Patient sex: F
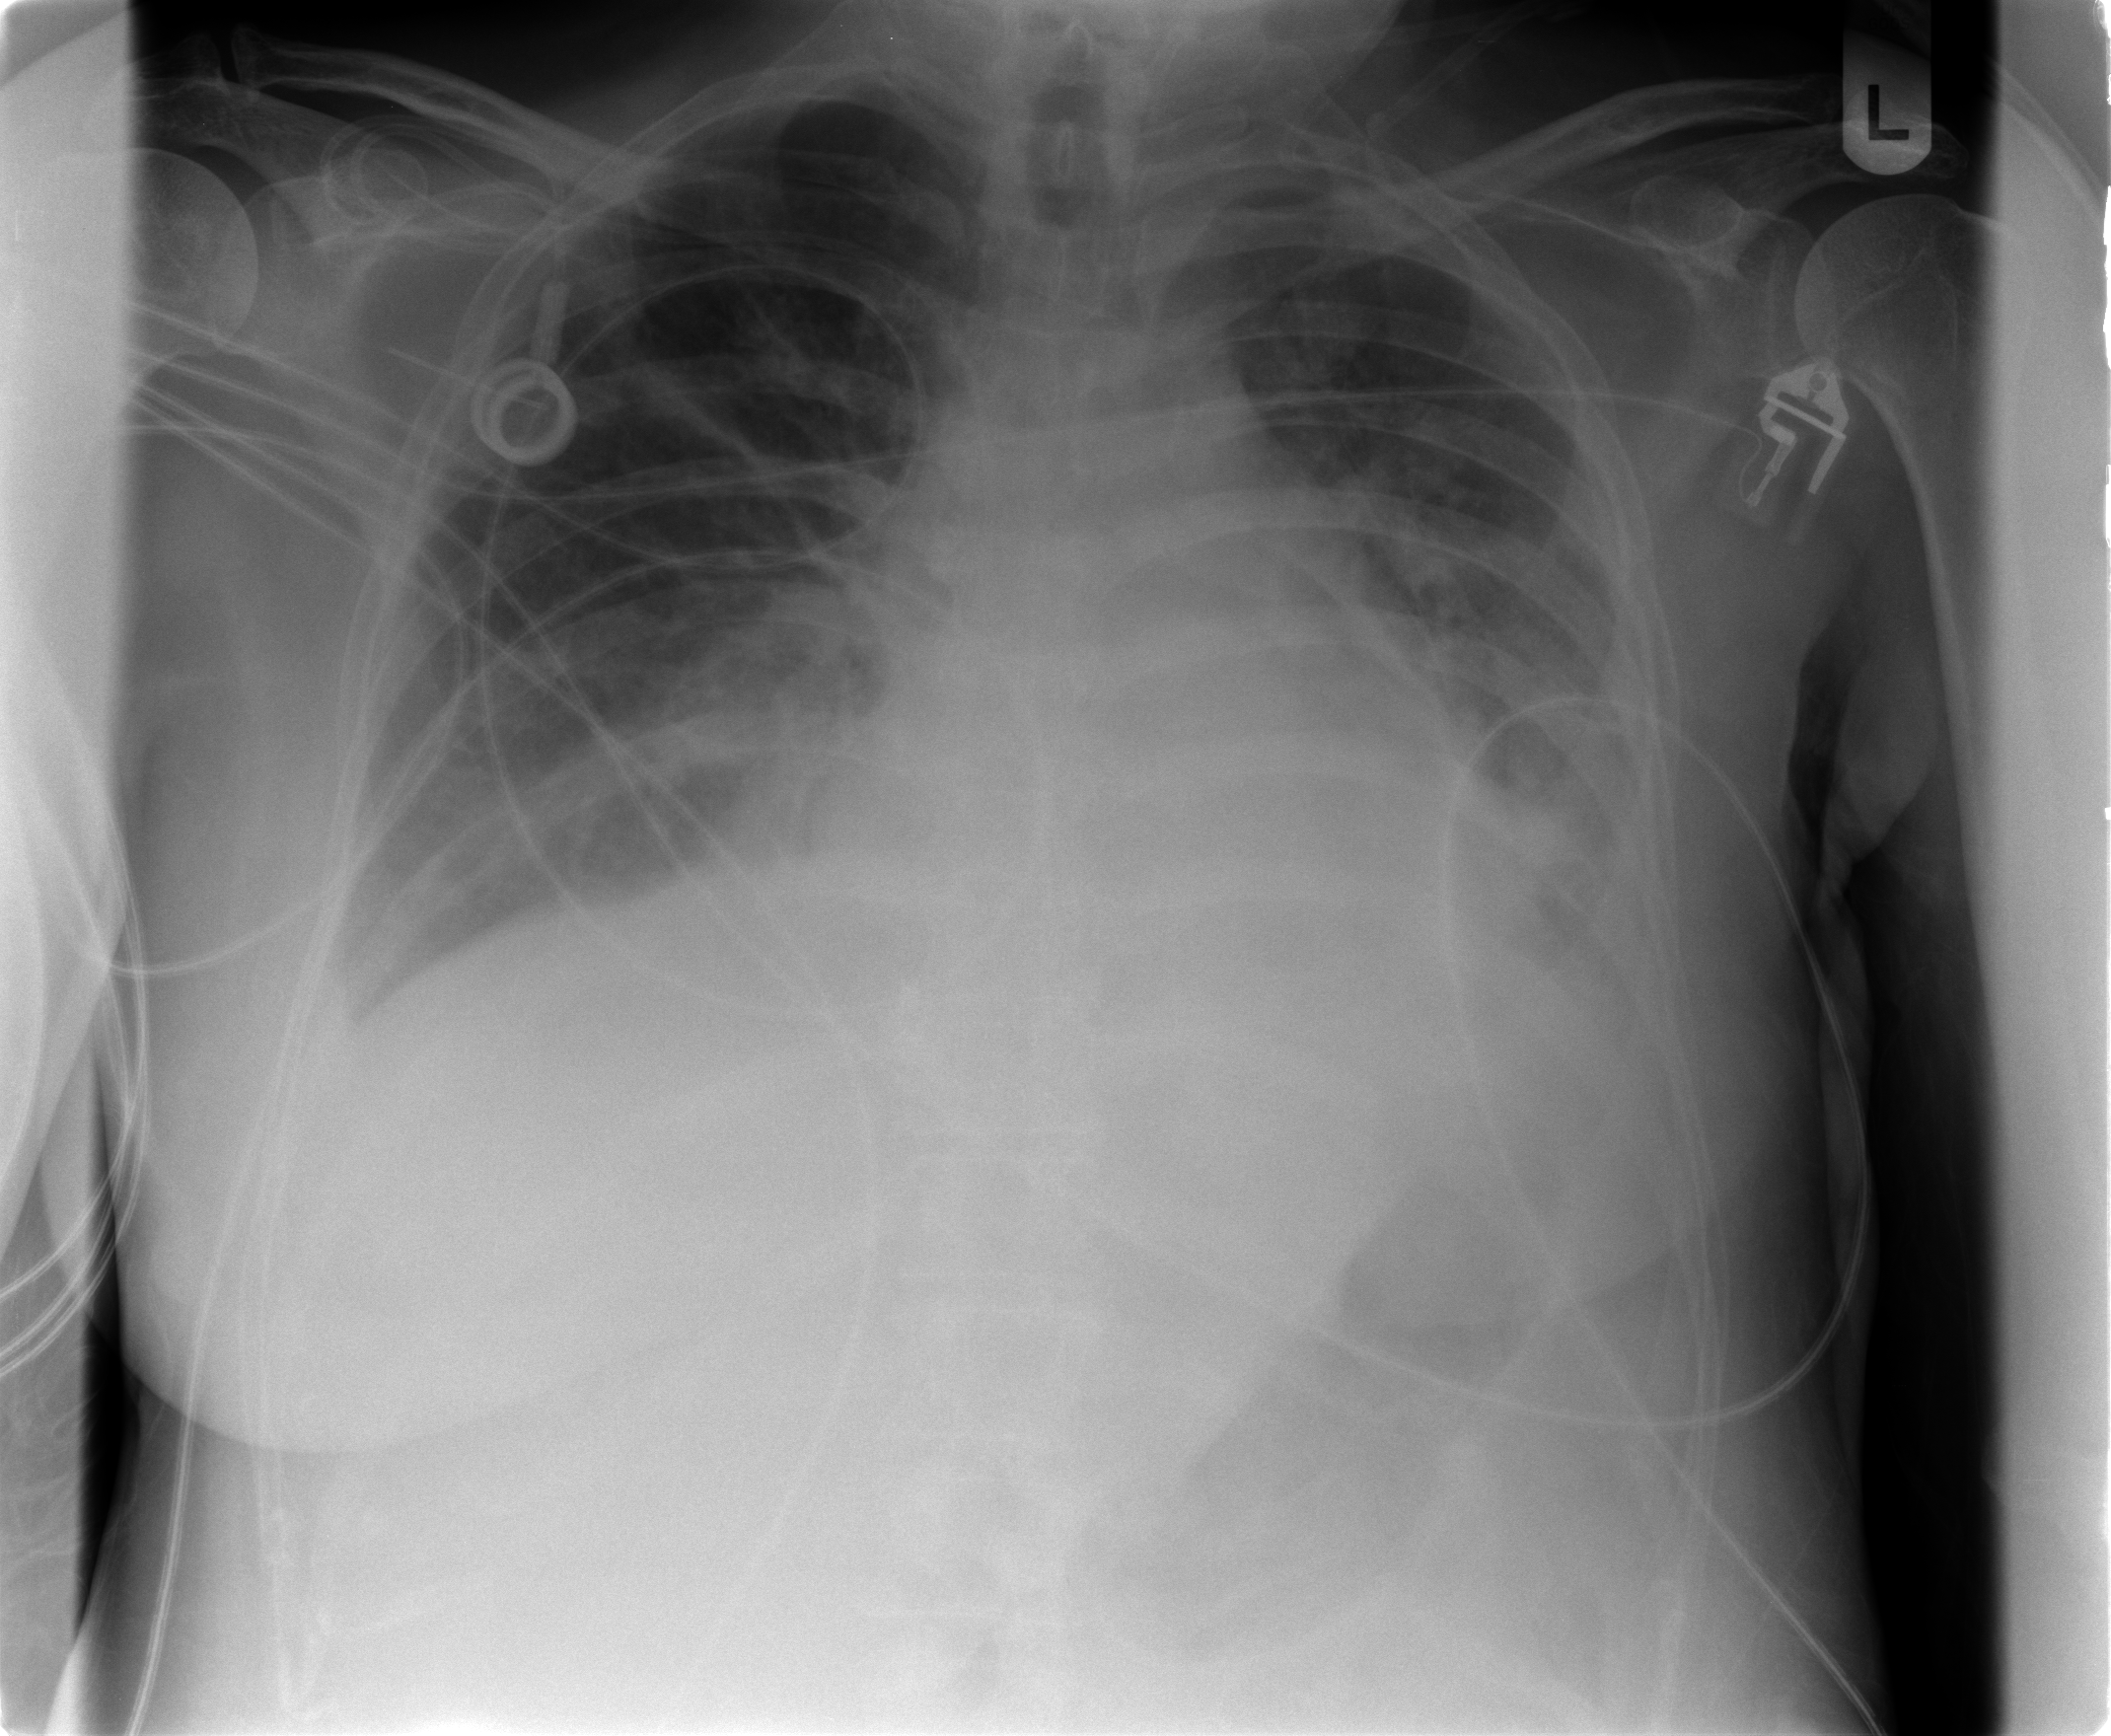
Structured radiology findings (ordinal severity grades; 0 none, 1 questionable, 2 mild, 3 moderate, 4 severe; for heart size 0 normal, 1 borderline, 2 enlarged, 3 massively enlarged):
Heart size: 2
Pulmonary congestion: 2
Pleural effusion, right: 2
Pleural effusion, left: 2
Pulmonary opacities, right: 2
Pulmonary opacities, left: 3
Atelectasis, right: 2
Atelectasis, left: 2